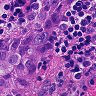
Metastatic tissue present: yes